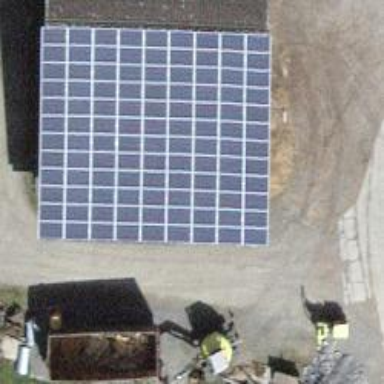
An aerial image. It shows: Solar power generator utilizing photovoltaic technology with solar photovoltaic panels.